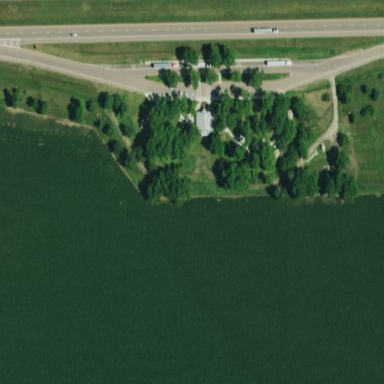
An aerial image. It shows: Rest area along the road.